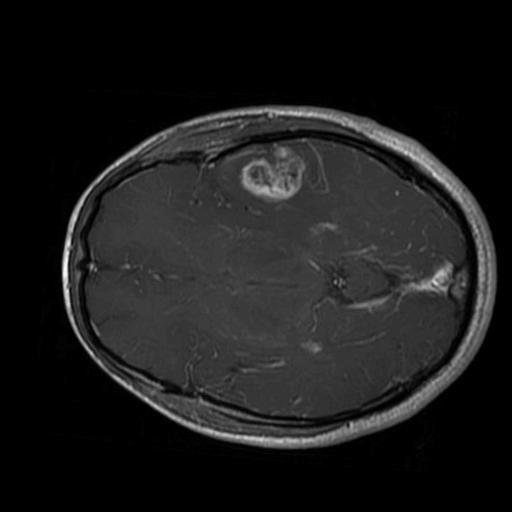
Label: brain_glioma